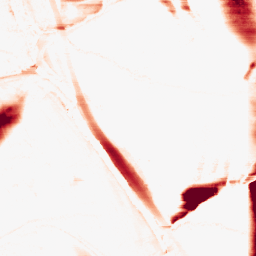
Category: morphological
Decomposition family: morphological_rect
Decomposition parameters: operation: opening
width: 50
height: 5
Upsampling method: bicubic_3x
Upsampling parameters: scale: 3
Upsampling scale: 3